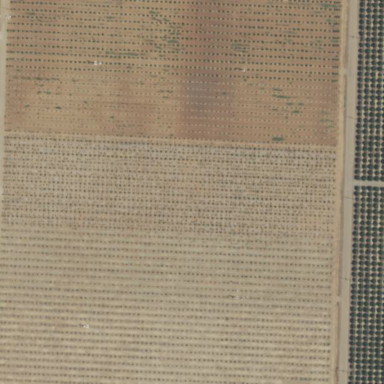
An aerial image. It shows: Orange orchard with rows of orange trees.